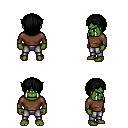
a pixel art fantasy rpg character, male body template, orc, green skin, brown long-sleeve shirt, metal pants, black plain hairstyle, four views (front, back, left, right), 2x2 character sprite sheet, small pixel art, hard edges, no anti-aliasing